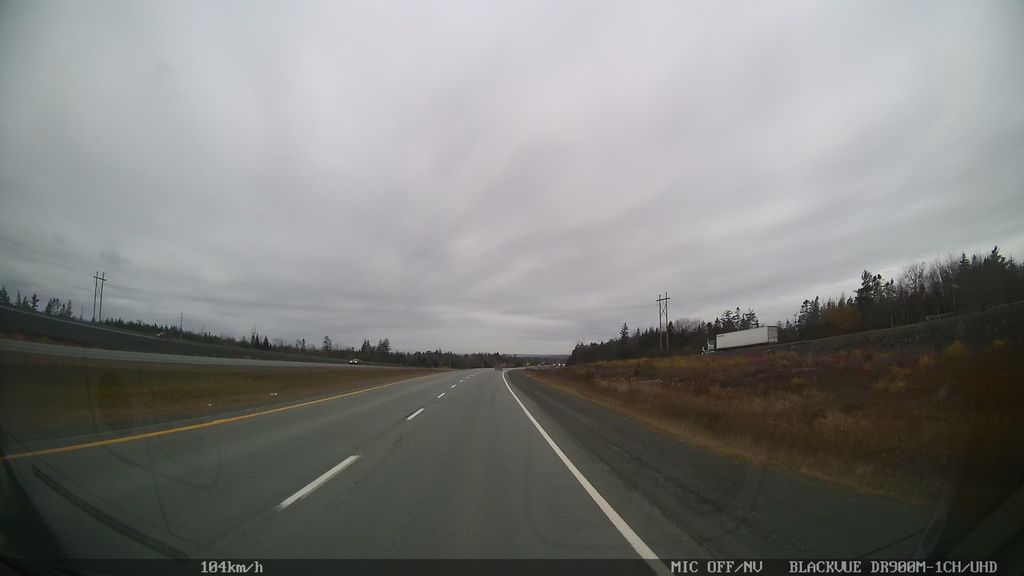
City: halifax